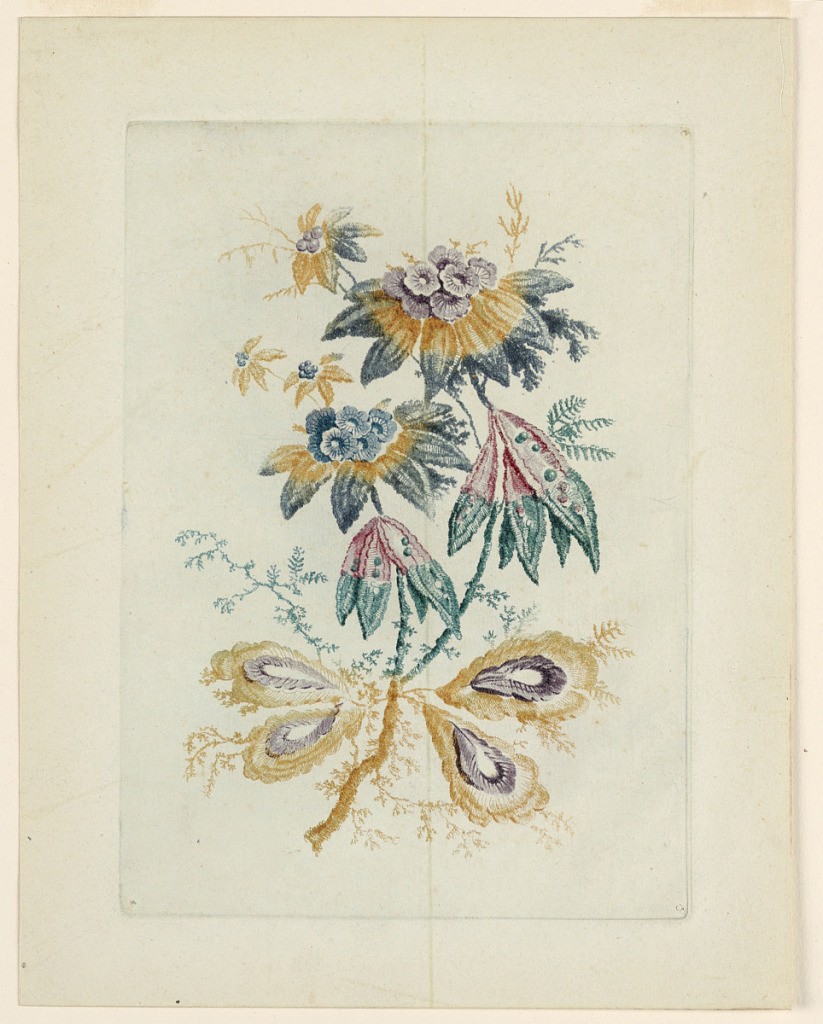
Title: Fantastic flower motif from "Nouvelle Suitte de Cahiers de fleurs idéales"
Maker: Jean-Baptiste Pillement, French, 1728–1808
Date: ca. 1760
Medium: Etching a la poupée and ochre, indigo, rose, and teal ink on paper
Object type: Print
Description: A boquet of fantastical flora, including drop-shaped, feather-like leaves, delicate, fern-like tendrils, and blossoms.